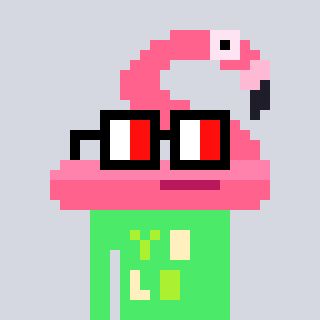
a pixel art character with square glasses with black frames and red eyes, a flamingo-shaped head and a teal-colored body on a cool background